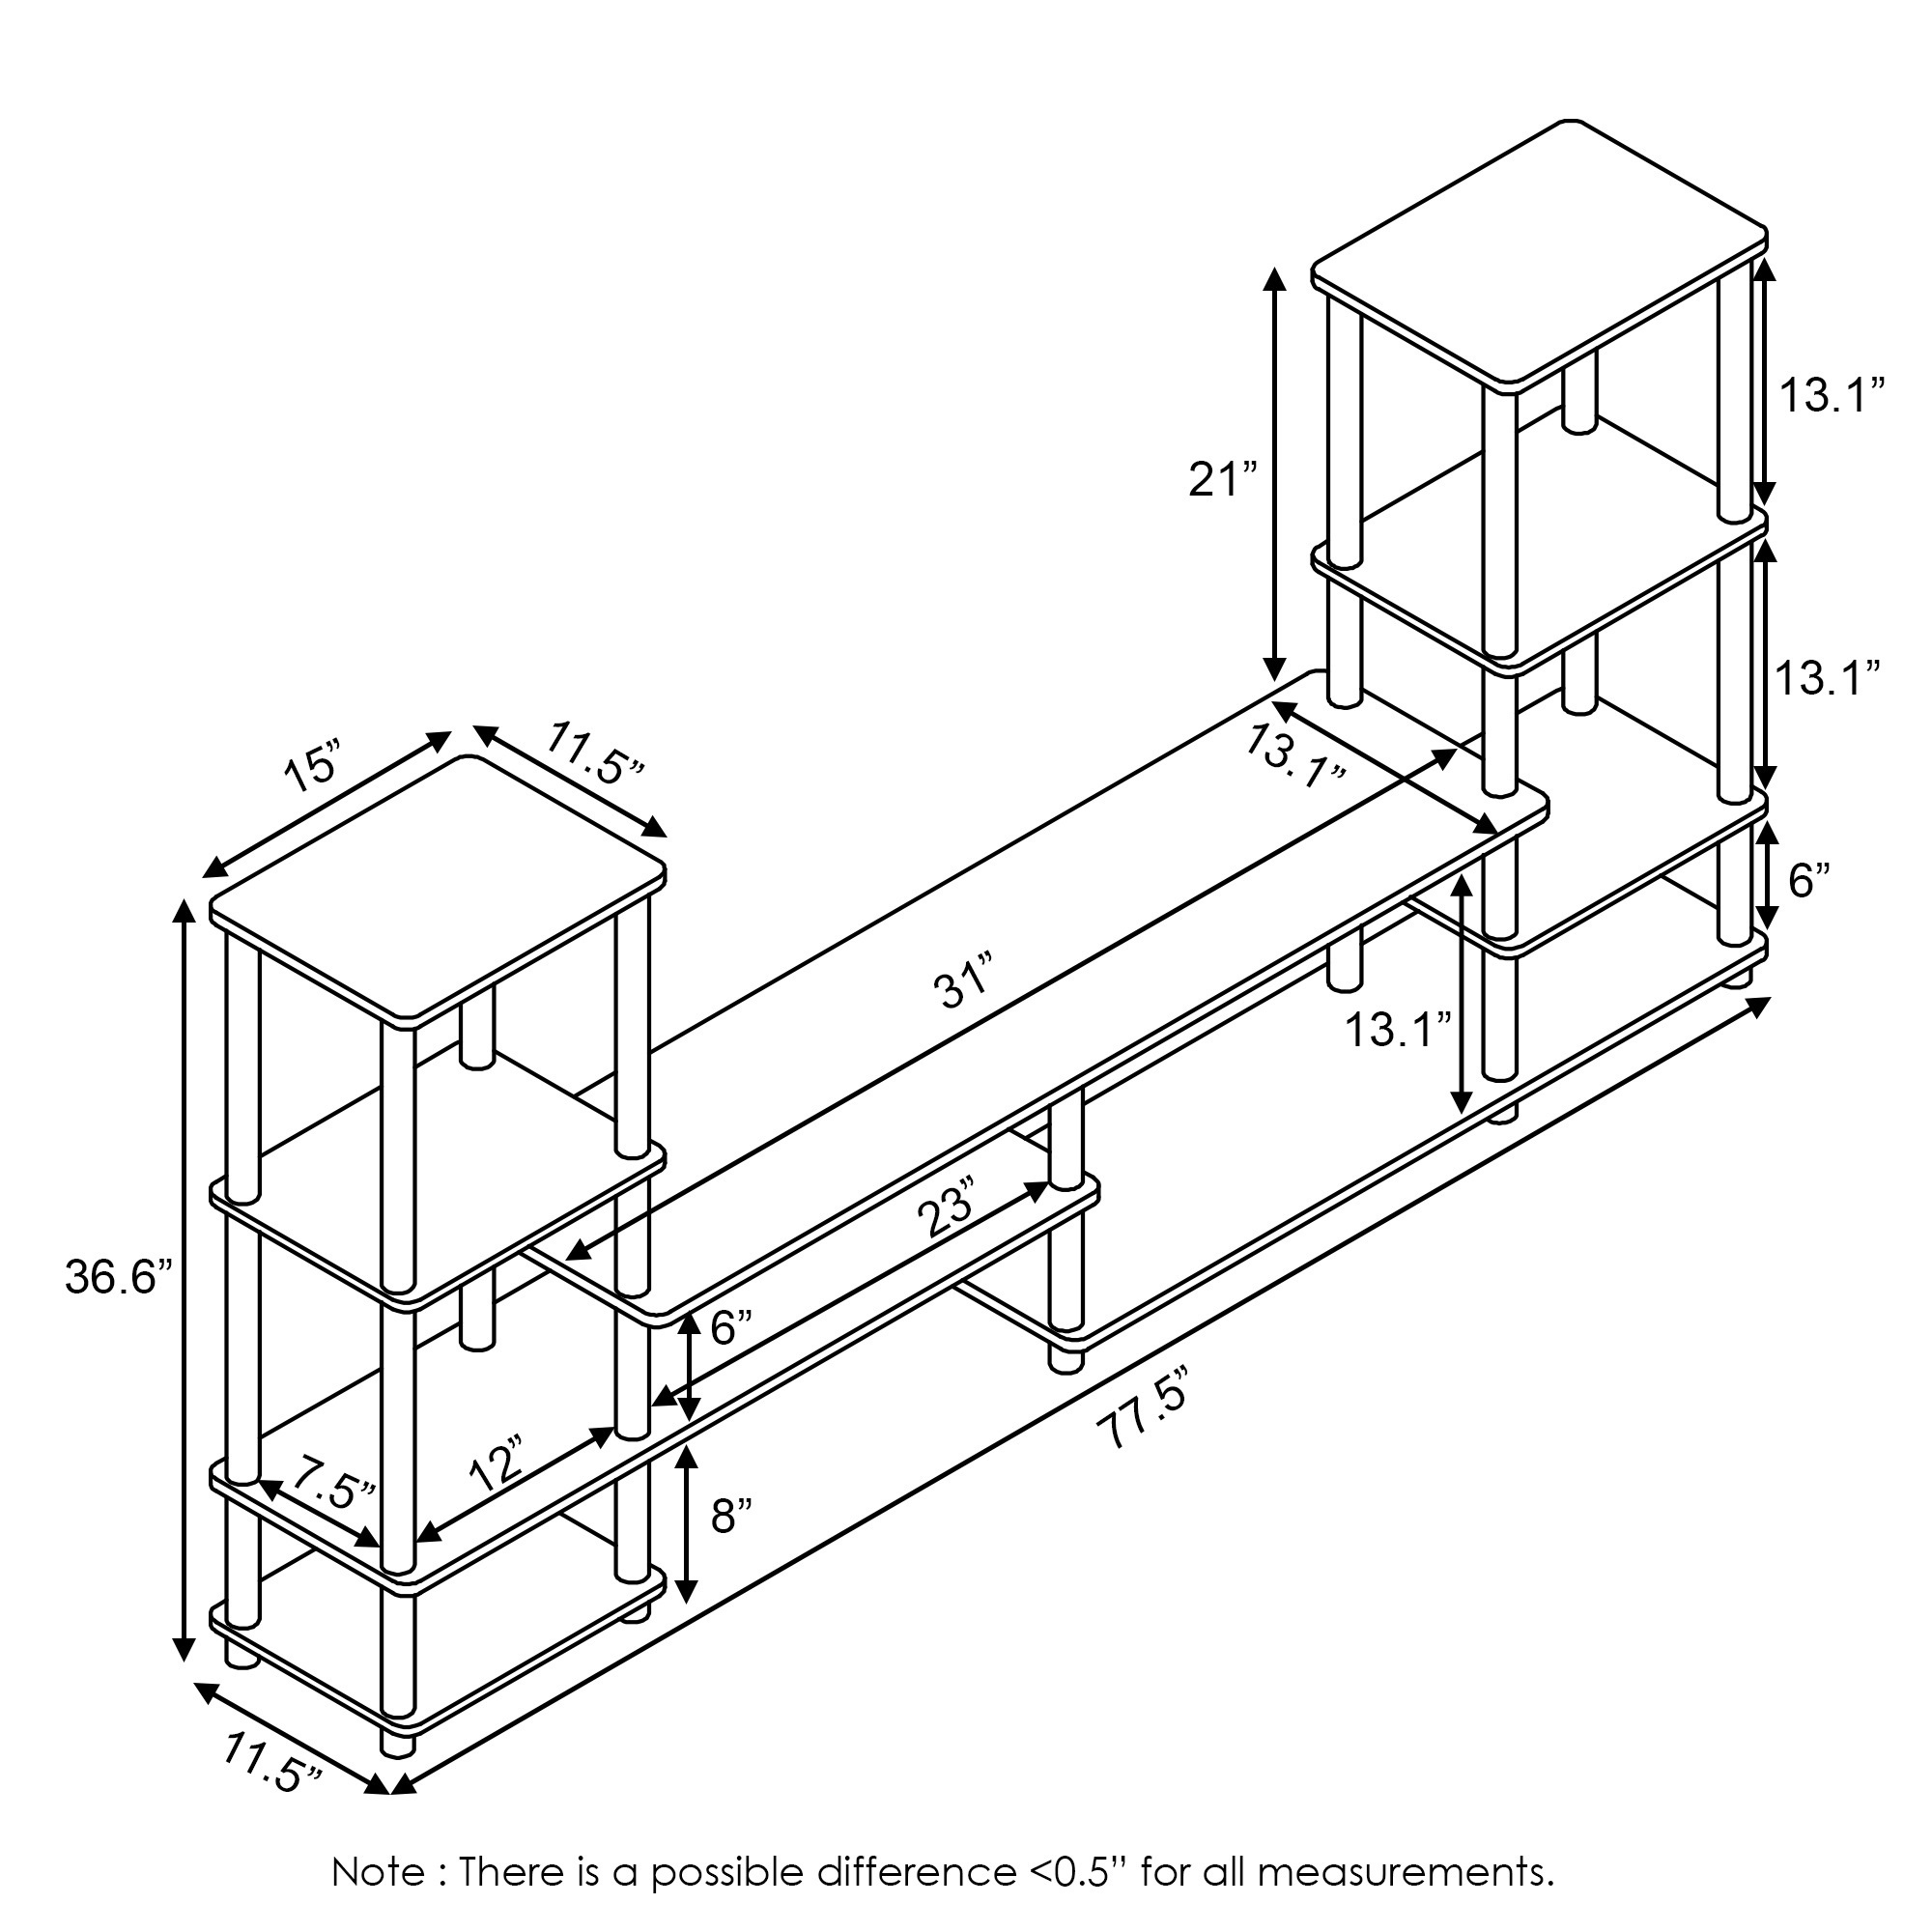
Label: entertainment center